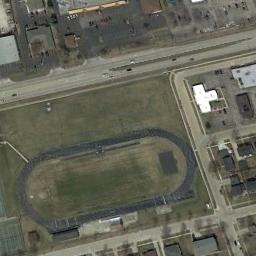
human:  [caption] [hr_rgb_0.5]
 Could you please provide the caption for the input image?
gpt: The track and field is built on the bare lawn, A distance from the residential area .

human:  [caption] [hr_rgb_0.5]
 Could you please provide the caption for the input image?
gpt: There is a big track and field on the green field .

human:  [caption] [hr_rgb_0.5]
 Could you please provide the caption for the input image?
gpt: The ground track field is surrounded by some houses arranged neatly and parking lots .

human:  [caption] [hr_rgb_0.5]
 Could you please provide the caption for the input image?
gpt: Many cars are on the road beside the ground track field .

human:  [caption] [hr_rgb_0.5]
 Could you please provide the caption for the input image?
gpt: There are some buildings around the ground track field with a black track .